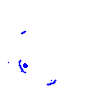
Particle: pion